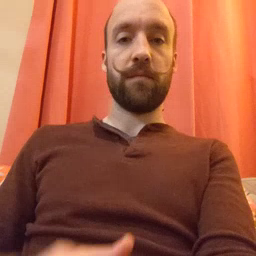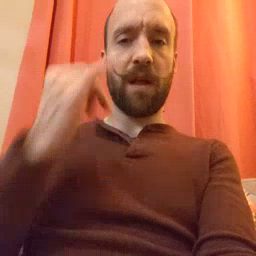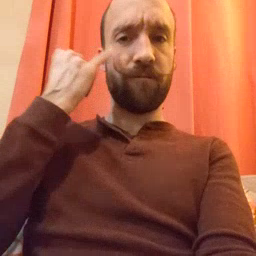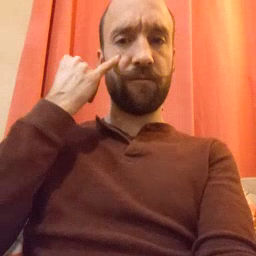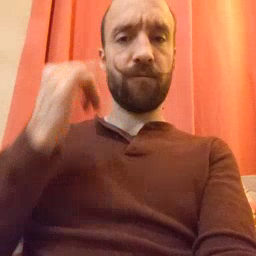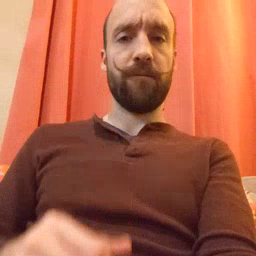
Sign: if